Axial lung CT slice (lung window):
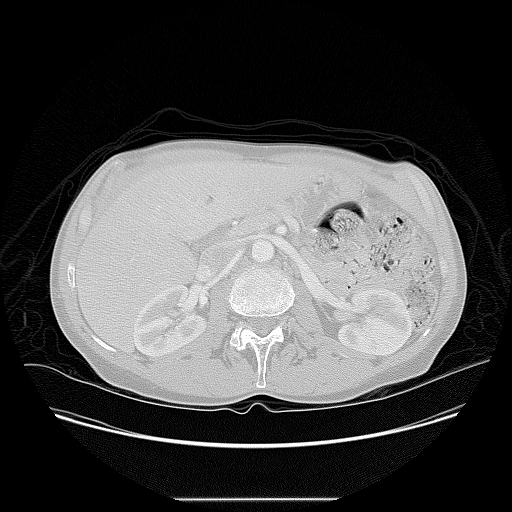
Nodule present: no